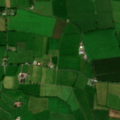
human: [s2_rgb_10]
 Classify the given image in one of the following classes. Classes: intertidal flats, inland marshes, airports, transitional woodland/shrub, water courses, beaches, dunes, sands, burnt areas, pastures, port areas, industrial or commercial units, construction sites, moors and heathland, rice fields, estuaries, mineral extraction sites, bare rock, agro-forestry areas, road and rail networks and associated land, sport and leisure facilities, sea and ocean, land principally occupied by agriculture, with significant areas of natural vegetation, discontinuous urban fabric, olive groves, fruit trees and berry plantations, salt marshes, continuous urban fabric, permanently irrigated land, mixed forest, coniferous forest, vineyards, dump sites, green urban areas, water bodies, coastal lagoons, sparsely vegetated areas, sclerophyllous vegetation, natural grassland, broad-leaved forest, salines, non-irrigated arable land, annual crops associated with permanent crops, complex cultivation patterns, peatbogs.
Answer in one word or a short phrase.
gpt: pastures, complex cultivation patterns